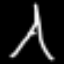
Label: The Eiffel Tower